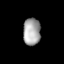
Tissue: lung
Cell type: T cells
Senescence score: 0.1944
Nuclear area (px): 455
Mean DAPI intensity: 167.655